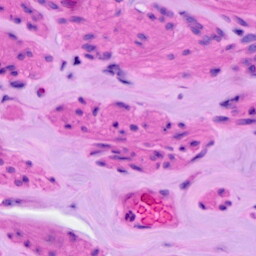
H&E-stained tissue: Ovarian